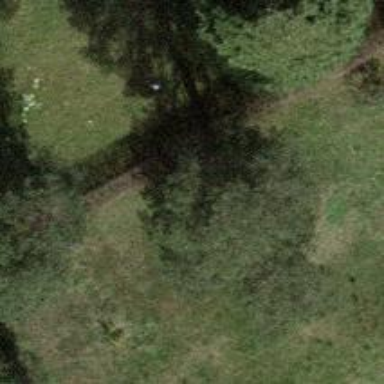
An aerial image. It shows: Evergreen needle-leaved tree.